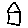
Label: house